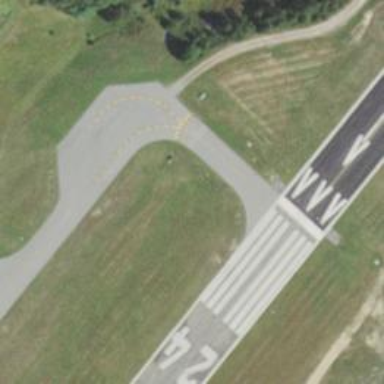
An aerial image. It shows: Image of taxiway at airport.